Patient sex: M
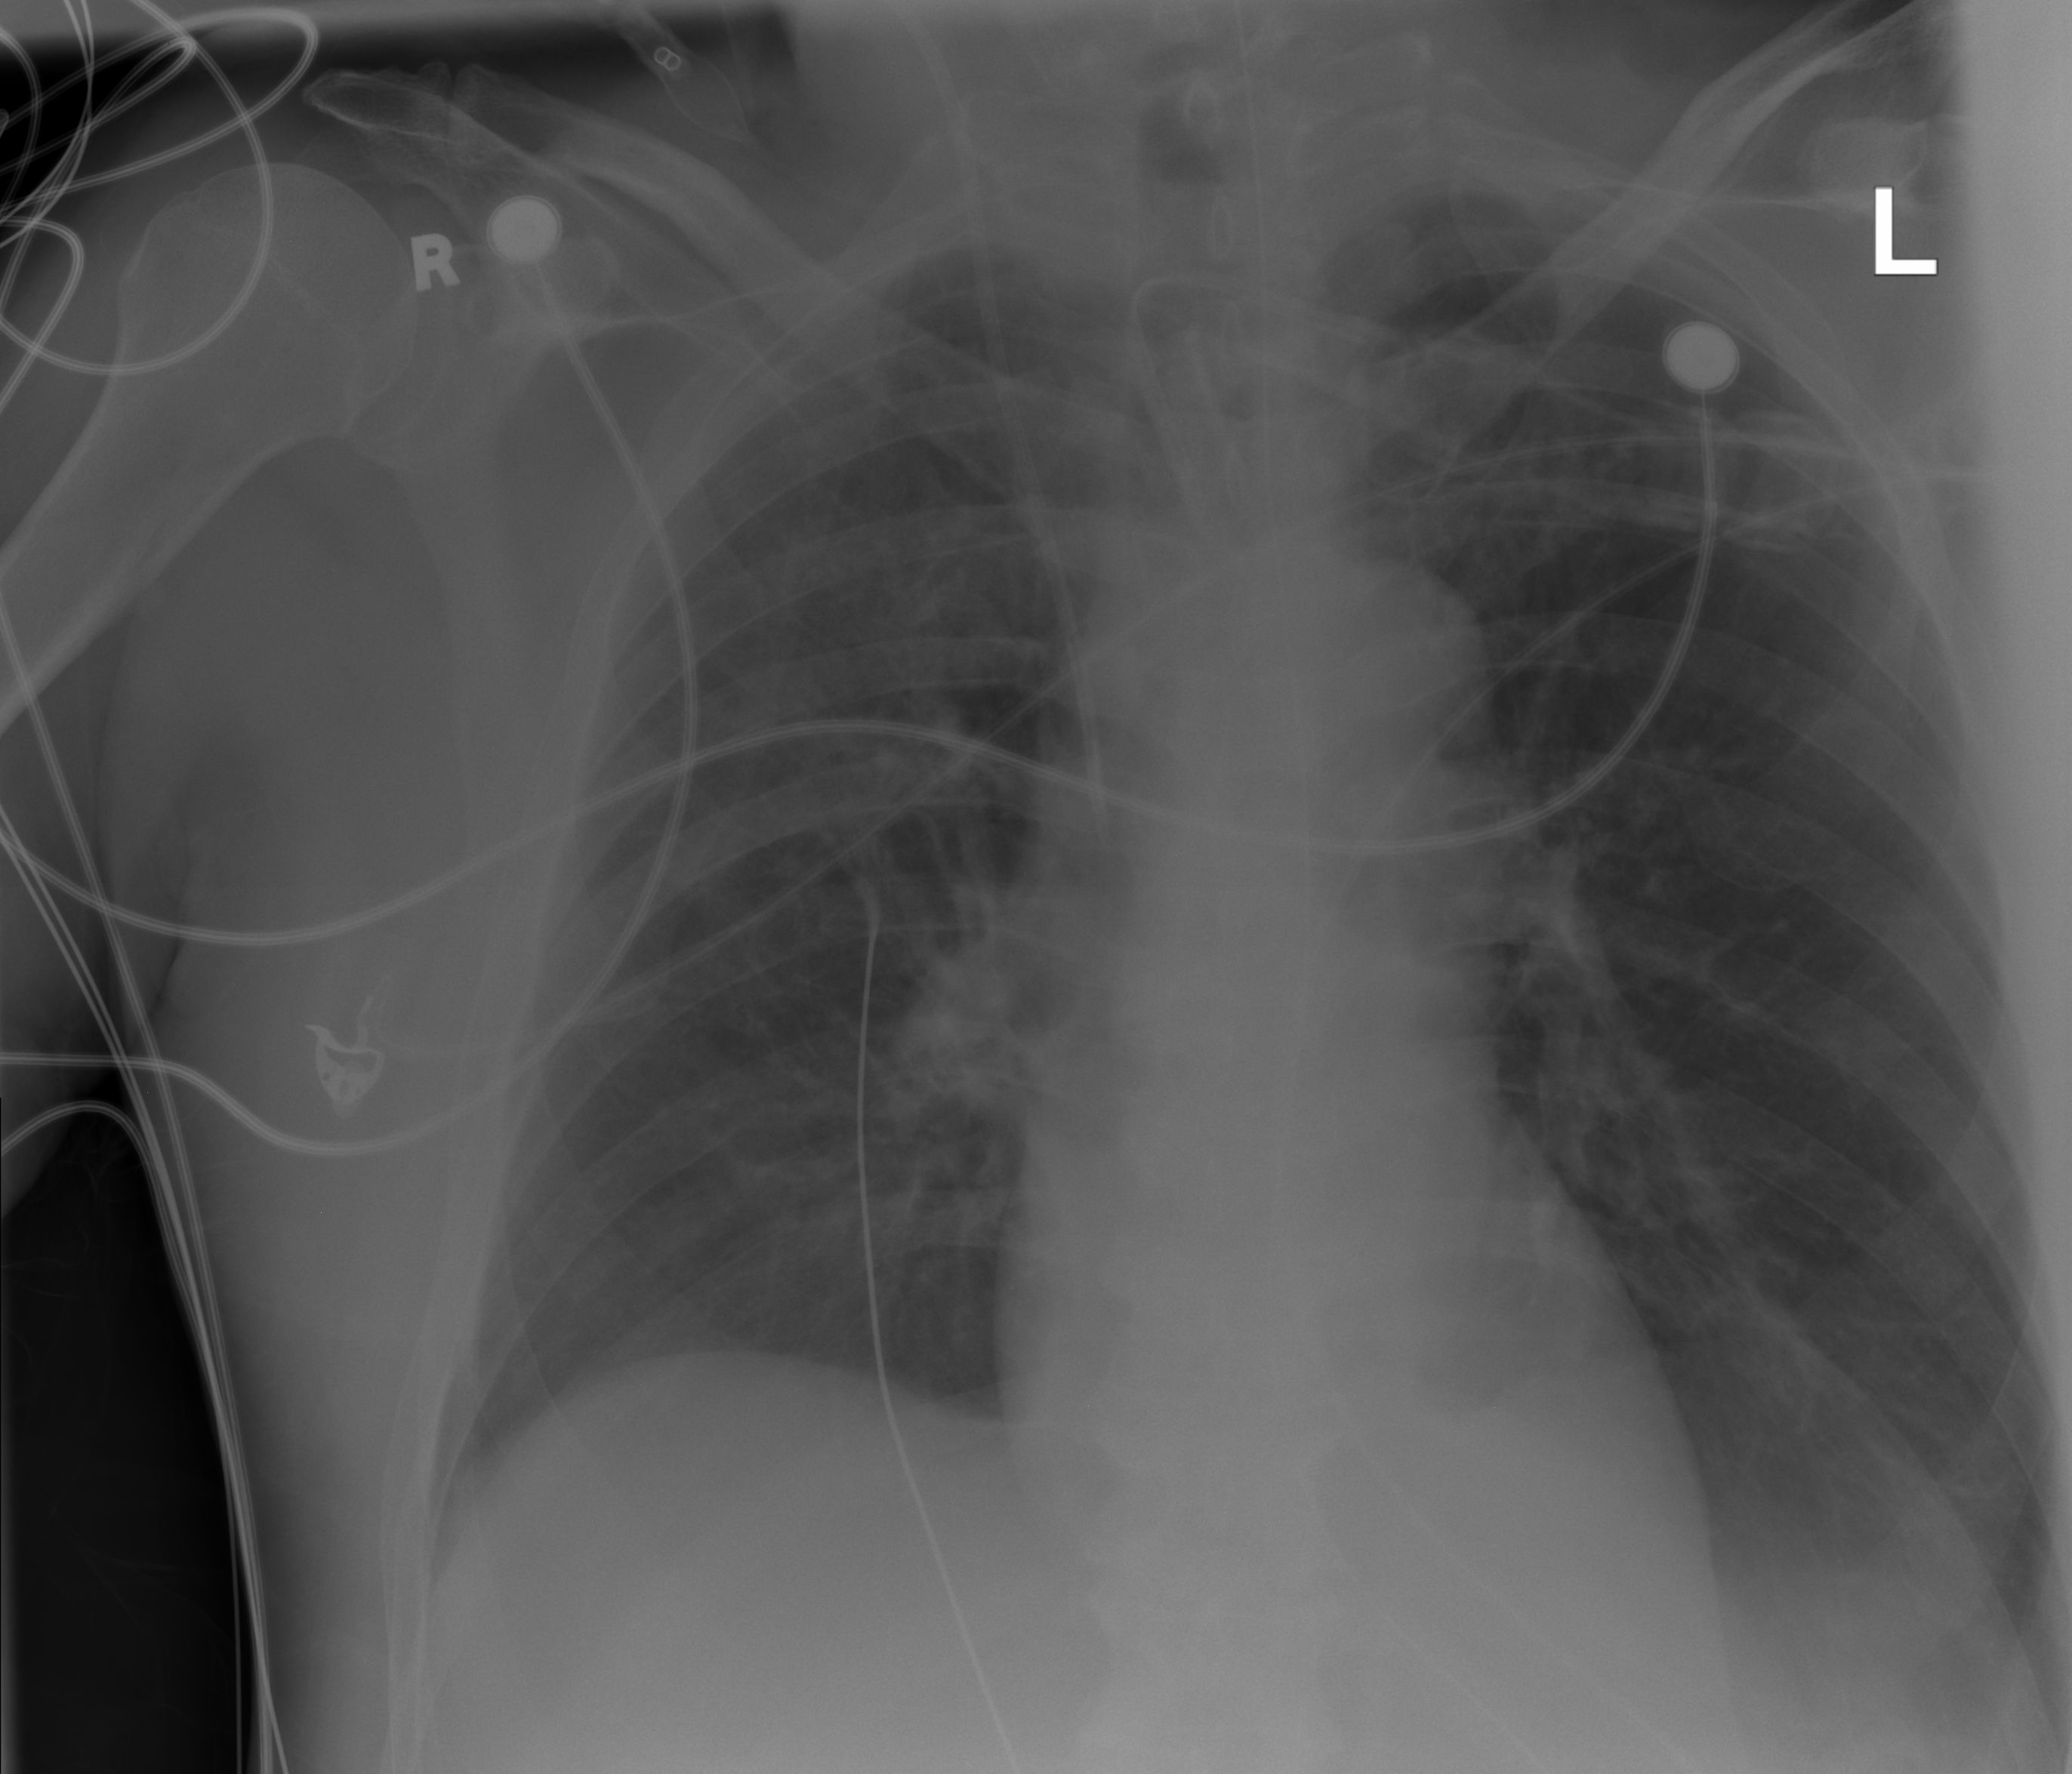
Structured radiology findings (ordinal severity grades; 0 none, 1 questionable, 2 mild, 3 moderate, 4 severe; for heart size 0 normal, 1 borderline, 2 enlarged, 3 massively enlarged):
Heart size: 0
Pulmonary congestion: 0
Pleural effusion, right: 0
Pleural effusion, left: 0
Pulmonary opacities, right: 2
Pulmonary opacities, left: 0
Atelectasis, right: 0
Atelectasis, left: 0